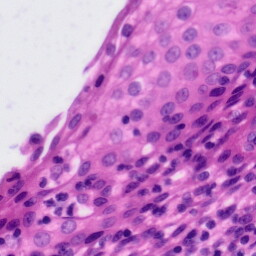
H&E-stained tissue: Tonsil